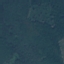
Land use / land cover class: Forest